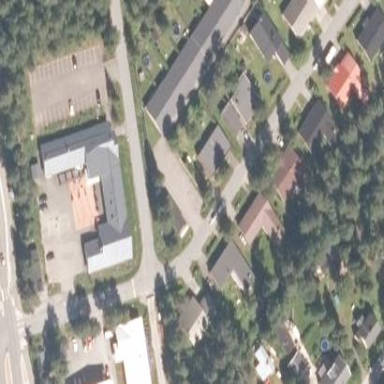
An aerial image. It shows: Terrace building.